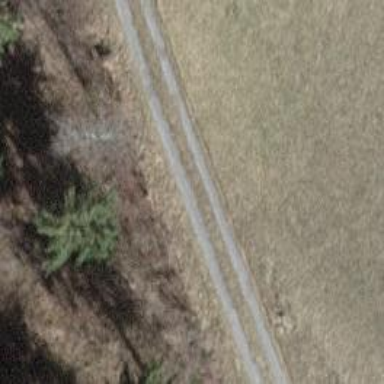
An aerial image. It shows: Gravel track with grade3 tracktype.